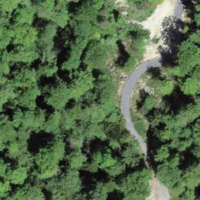
EUNIS habitat code: 44
Species observed at this site:
Ilex aquifolium
Tussilago farfara